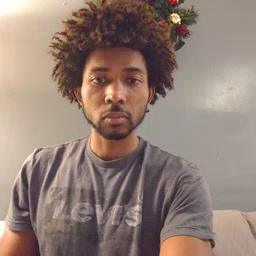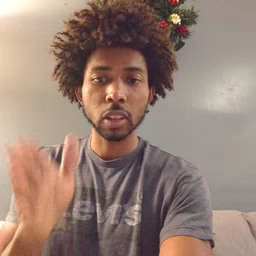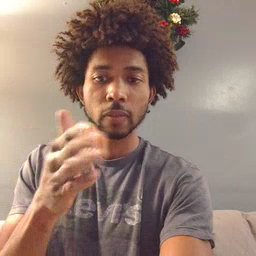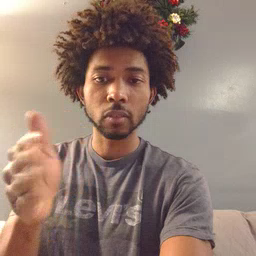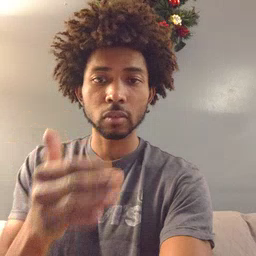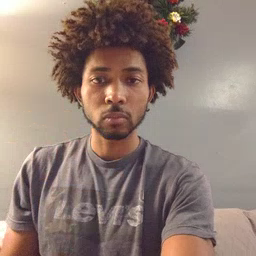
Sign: flag